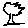
Label: tree